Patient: sex M, age 48
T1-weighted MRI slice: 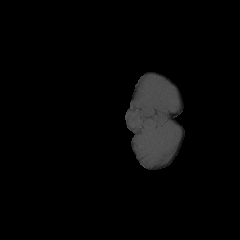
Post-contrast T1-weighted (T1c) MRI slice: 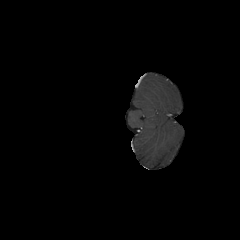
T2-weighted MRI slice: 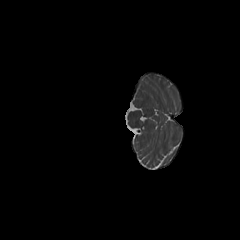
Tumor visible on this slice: no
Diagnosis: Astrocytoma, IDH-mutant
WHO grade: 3